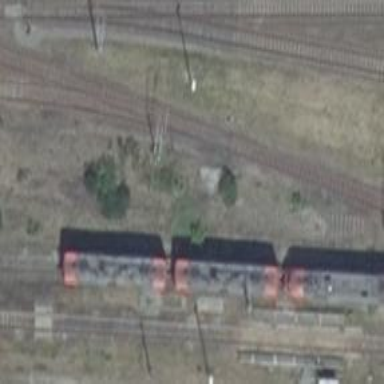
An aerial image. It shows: Railway switch.